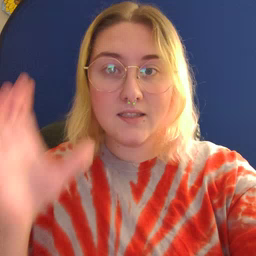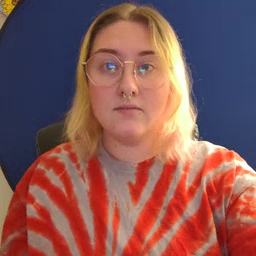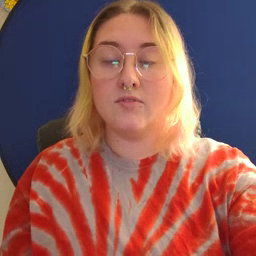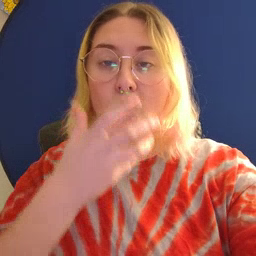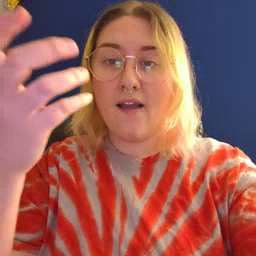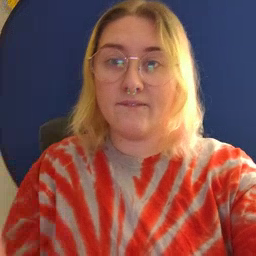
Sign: giraffe